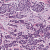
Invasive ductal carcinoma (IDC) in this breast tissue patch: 1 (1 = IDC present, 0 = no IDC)